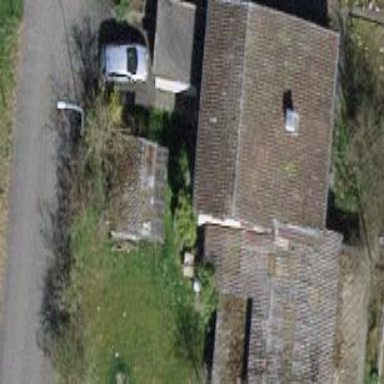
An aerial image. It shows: Building with tiled roof.